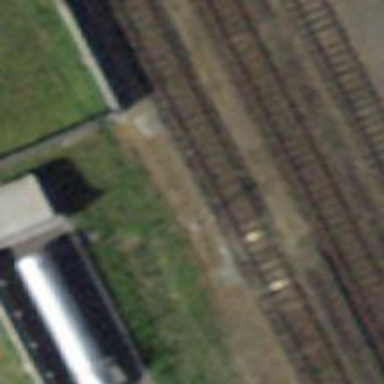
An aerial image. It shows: Railway signal.